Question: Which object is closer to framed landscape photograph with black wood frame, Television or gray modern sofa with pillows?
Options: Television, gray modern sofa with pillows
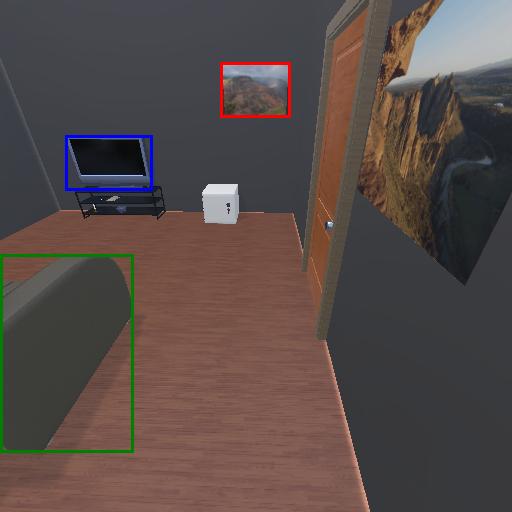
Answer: Television